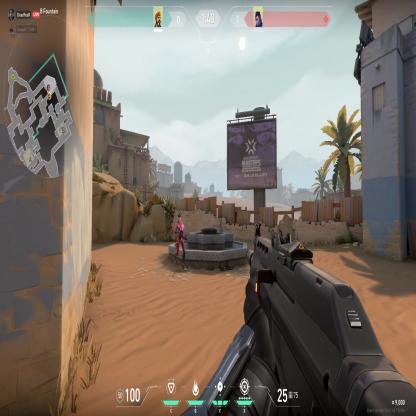
Label: enemy